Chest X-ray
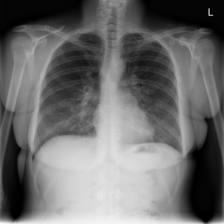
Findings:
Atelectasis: negative
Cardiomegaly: negative
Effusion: negative
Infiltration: negative
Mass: negative
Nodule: negative
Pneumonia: negative
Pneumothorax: negative
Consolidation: negative
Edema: negative
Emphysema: negative
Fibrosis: negative
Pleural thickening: negative
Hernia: negative